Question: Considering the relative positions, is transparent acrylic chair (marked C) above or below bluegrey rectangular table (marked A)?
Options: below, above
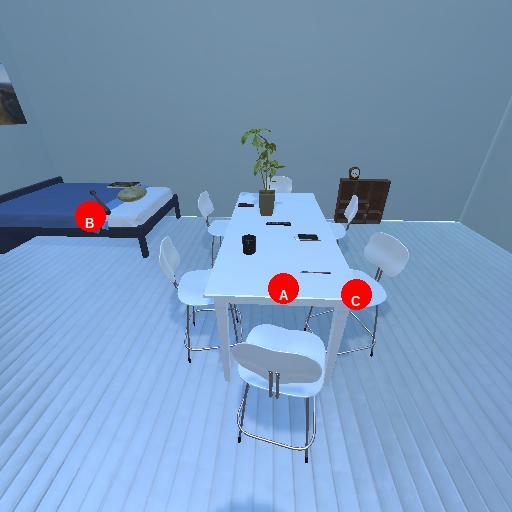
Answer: below